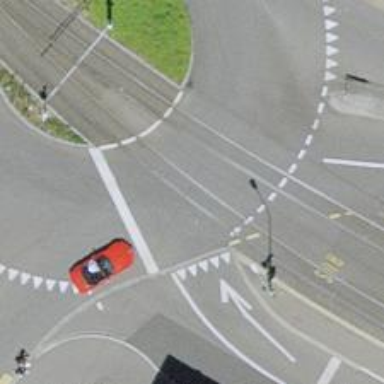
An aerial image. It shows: Tram level crossing on the railway.